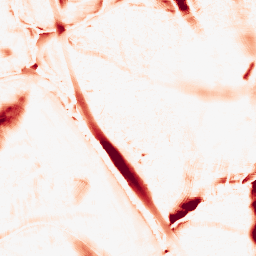
Category: morphological
Decomposition family: morphological_ellipse
Decomposition parameters: operation: opening
width: 30
height: 50
Upsampling method: sinc_blackman
Upsampling parameters: scale: 2
kernel_size: 16
Upsampling scale: 2